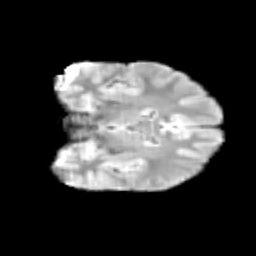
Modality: T2w
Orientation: coronal
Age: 12
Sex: male
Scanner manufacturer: siemens
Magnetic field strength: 3 T
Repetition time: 3.8 s
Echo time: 0.07 s